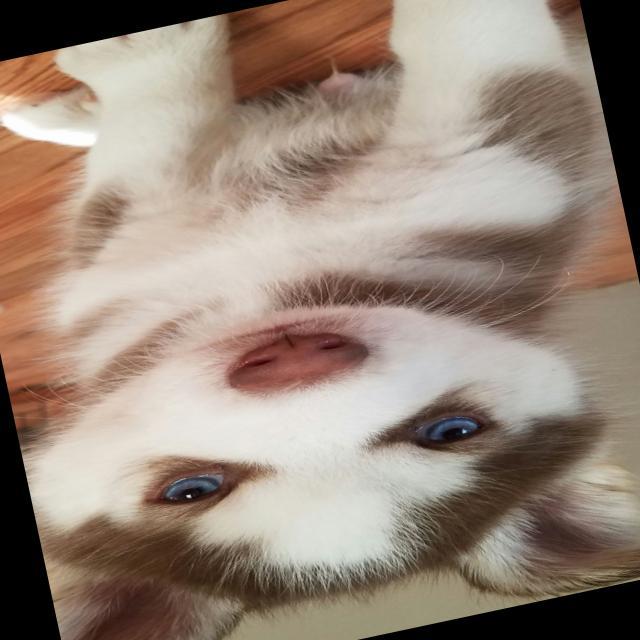
Healthy canine skin — no visible lesions, inflammation, or abnormalities. The skin and coat appear normal.